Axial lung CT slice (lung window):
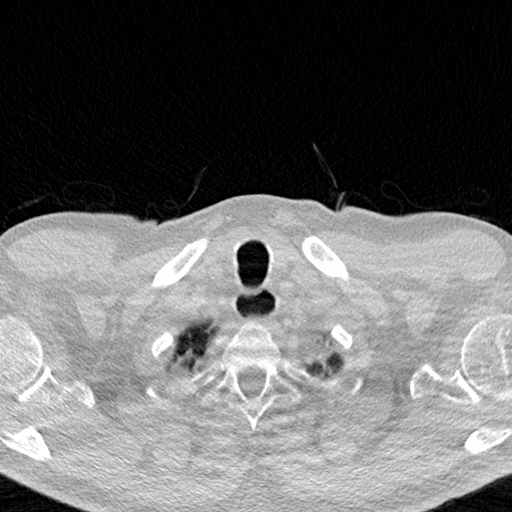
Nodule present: no